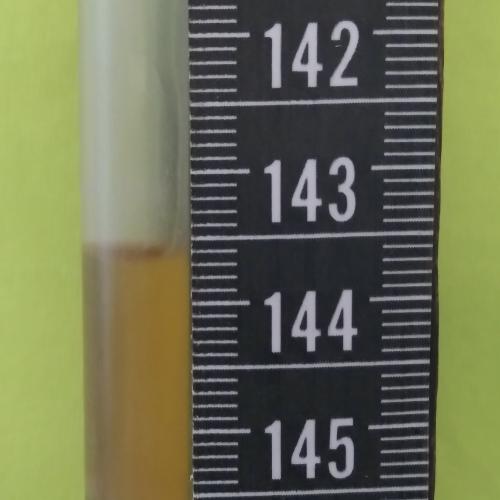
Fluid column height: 143.6 cm